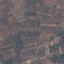
Label: PermanentCrop